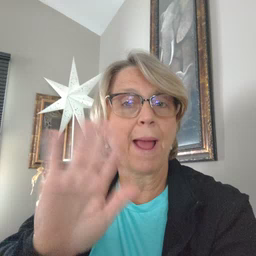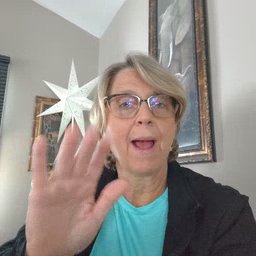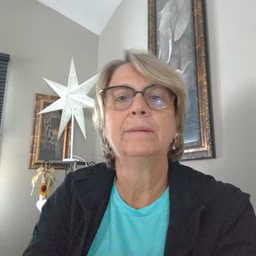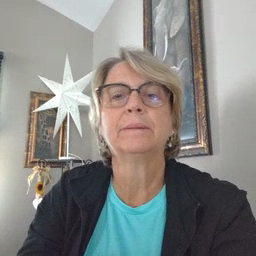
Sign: bye